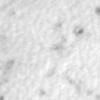
Label: no_change